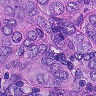
Metastatic tissue present: yes